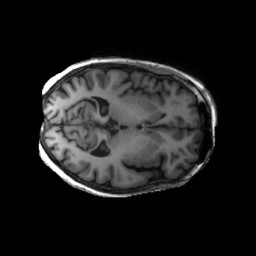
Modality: T1w
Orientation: axial
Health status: ill
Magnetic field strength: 3 T